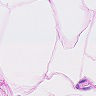
Metastatic tissue present: no